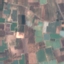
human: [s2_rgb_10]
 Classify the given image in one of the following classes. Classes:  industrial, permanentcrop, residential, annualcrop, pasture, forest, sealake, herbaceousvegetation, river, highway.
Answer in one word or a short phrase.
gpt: PermanentCrop